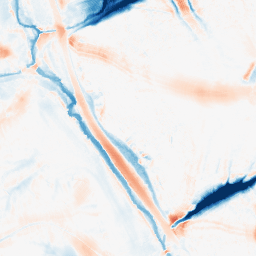
Category: morphological
Decomposition family: tophat_combined
Decomposition parameters: size: 20
Upsampling method: quartic
Upsampling parameters: scale: 8
Upsampling scale: 8